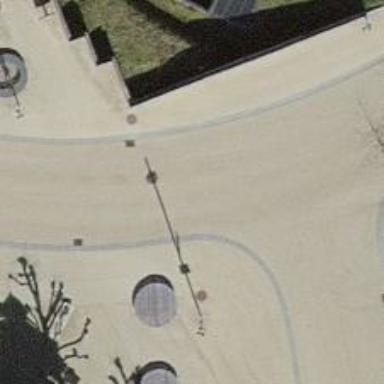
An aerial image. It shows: Asphalt road in living street.